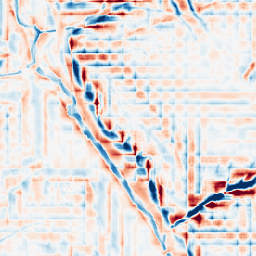
Category: wavelet
Decomposition family: wavelet_dwt
Decomposition parameters: wavelet: db2
level: 4
Upsampling method: quadratic
Upsampling parameters: scale: 4
Upsampling scale: 4